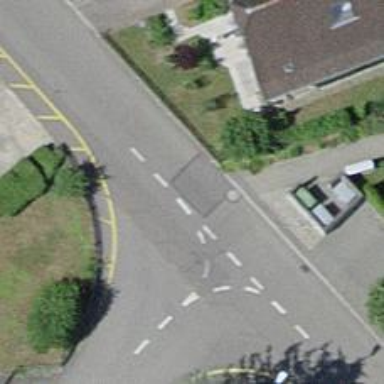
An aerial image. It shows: Unclassified road with asphalt surface.